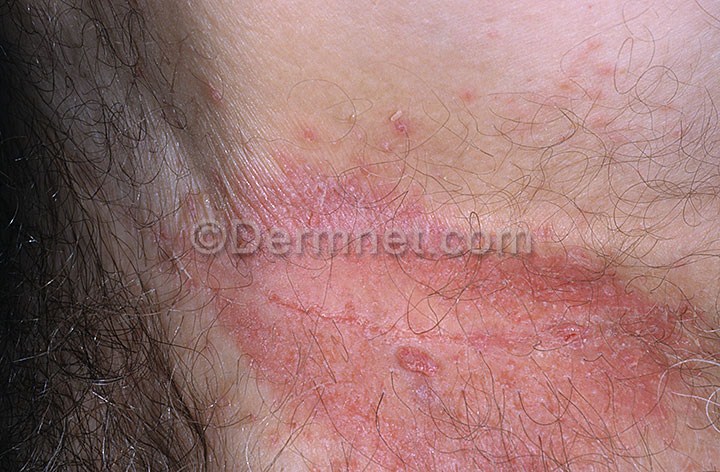
Disease: Tinea Ringworm Candidiasis and other Fungal Infections